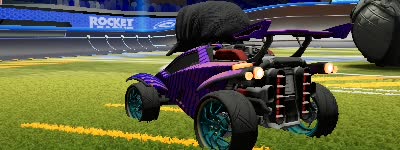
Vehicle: octane